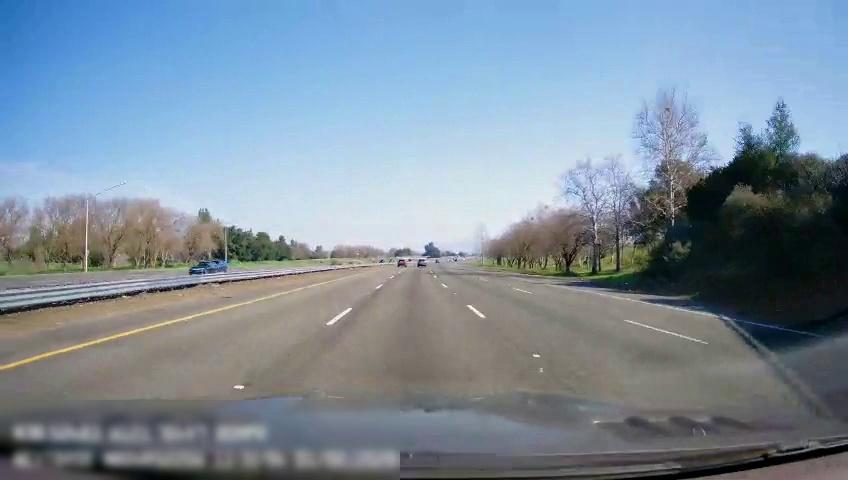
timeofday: Day
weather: Sunny
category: Drivable Space
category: Drivable Space
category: Vehicles | SUV
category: Vehicles | SUV
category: Vehicles | SUV
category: Lanes | Current Lane
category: Lanes | Current Lane
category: Lanes | Alternate Lane
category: Lanes | Alternate Lane
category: Lanes | Alternate Lane